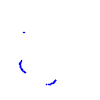
Particle: pion